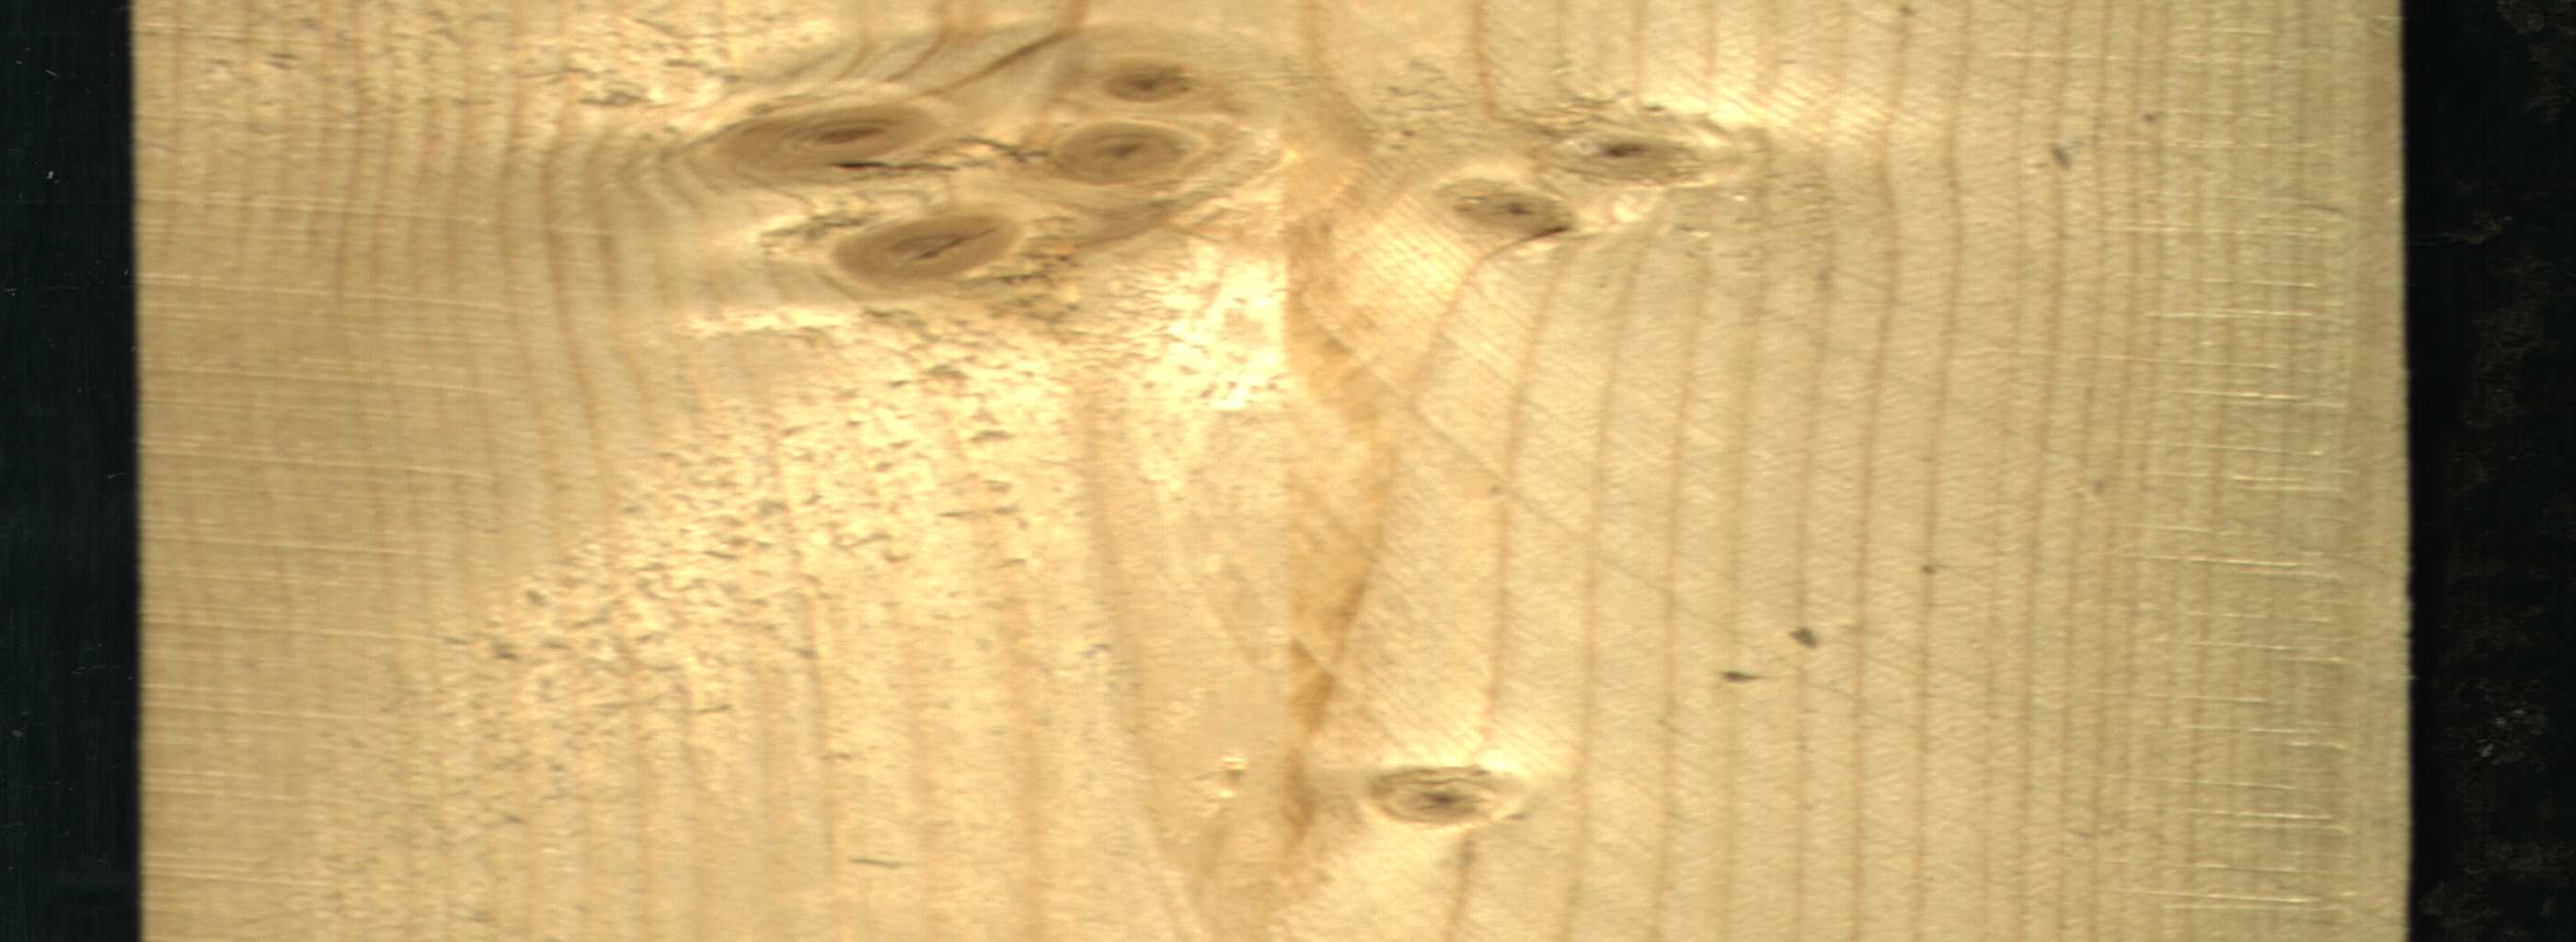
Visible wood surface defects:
Live_Knot
Live_Knot
Live_Knot
Live_Knot
Live_Knot
Live_Knot
Live_Knot